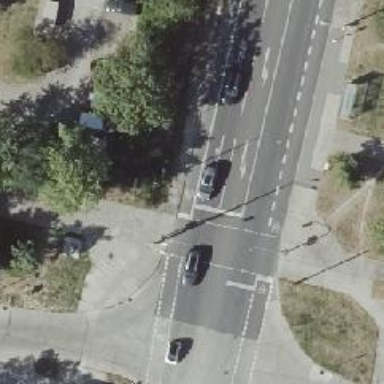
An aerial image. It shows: Pedestrian crossing equipped with traffic signals.